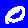
Digit: 0